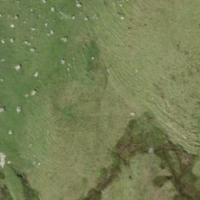
EUNIS habitat code: 23
Species observed at this site:
Allium schoenoprasum
Rhododendron ferrugineum